Question: I am trying to draw two data lines with error bars, each having the same color as the data line. However, I get another thin line with a color I have not specified in each data line when I add an error bar.
Also, I would like to make the caps of the error bars thicker but the option capthick is not valid here.
Could anybody please help me fix these issues?
This is my code.
> '''
import matplotlib.pyplot as plt
from pylab import *
import numpy as np
xaxis = [1, 2, 3]
mean1 = [1,2,3.6]
se1 = [0.2, 0.5, 0.9]
mean2 = [10, 29, 14]
se2 = [3, 4, 2]
fig = plt.figure()
ax = fig.add_subplot(111)
ax.set_xlabel('X', fontsize = 16)
ax.set_ylabel('Y', fontsize = 16)
ax.axis([0, 5, 0, 35])
ax.plot(xaxis, mean1, 'r--', linewidth = 4)
ax.errorbar(xaxis, mean1, yerr = se1, ecolor = 'r', elinewidth = 2, capsize = 5)
ax.plot(xaxis, mean2, 'b--', linewidth = 4)
ax.errorbar(xaxis, mean2, yerr = se2, ecolor = 'b', elinewidth = 2, capsize = 5)
plt.show()
'''

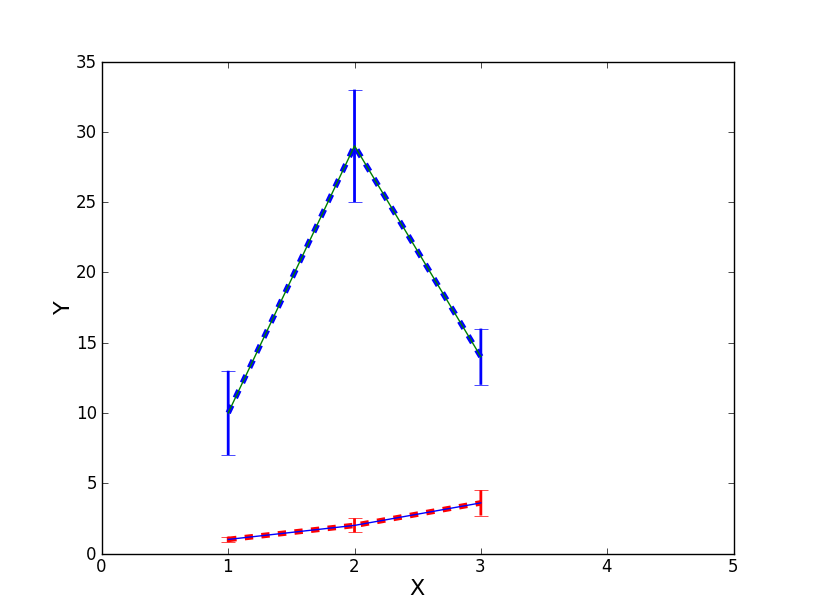
Answer: The thin line is coming from the 'errorbar()' call.
'errorbar' will draw a line too, what you're doing is changing the colour of the error bars, but not the actual lines (hence it using the standard matplotlib first two colours, blue and green.
it's all in the documentaion, <URL>.
To achieve what you want, you only need to use the 'errorbar()' function;
This does what you want i think, maybe jsut tweak the numbers a bit.
'''
import matplotlib.pyplot as plt
from pylab import *
import numpy as np
xaxis = [1, 2, 3]
mean1 = [1,2,3.6]
se1 = [0.2, 0.5, 0.9]
mean2 = [10, 29, 14]
se2 = [3, 4, 2]
fig = plt.figure()
ax = fig.add_subplot(111)
ax.set_xlabel('X', fontsize = 16)
ax.set_ylabel('Y', fontsize = 16)
ax.axis([0, 5, 0, 35])
linestyle = {"linestyle":"--", "linewidth":4, "markeredgewidth":5, "elinewidth":5, "capsize":10}
ax.errorbar(xaxis, mean1, yerr = se1, color="r", **linestyle)
ax.errorbar(xaxis, mean2, yerr = se2, color="b", **linestyle)
plt.show()
'''
I put the common line style arguments into a 'dict' which gets unpacked.